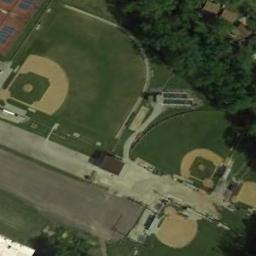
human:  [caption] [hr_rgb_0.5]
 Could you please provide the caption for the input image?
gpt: A big baseball diamond and three small baseball diamonds are next to many trees .

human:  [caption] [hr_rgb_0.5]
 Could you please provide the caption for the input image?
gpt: The picture shows three baseball fields and a row of black houses .

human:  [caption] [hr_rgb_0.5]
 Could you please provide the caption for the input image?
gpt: There are three baseball diamonds in the grass next to the roads .

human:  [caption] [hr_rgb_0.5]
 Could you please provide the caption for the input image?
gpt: Four baseball diamonds of different sizes on the lawn with some trees and some badminton courts beside .

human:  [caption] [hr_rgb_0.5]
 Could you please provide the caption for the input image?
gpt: Two baseball diamonds lie between the trees and the clearing .